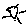
Label: sun